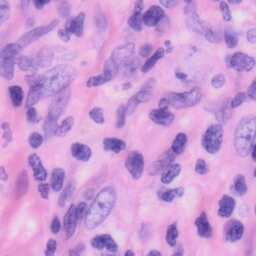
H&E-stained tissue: Skin